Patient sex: M
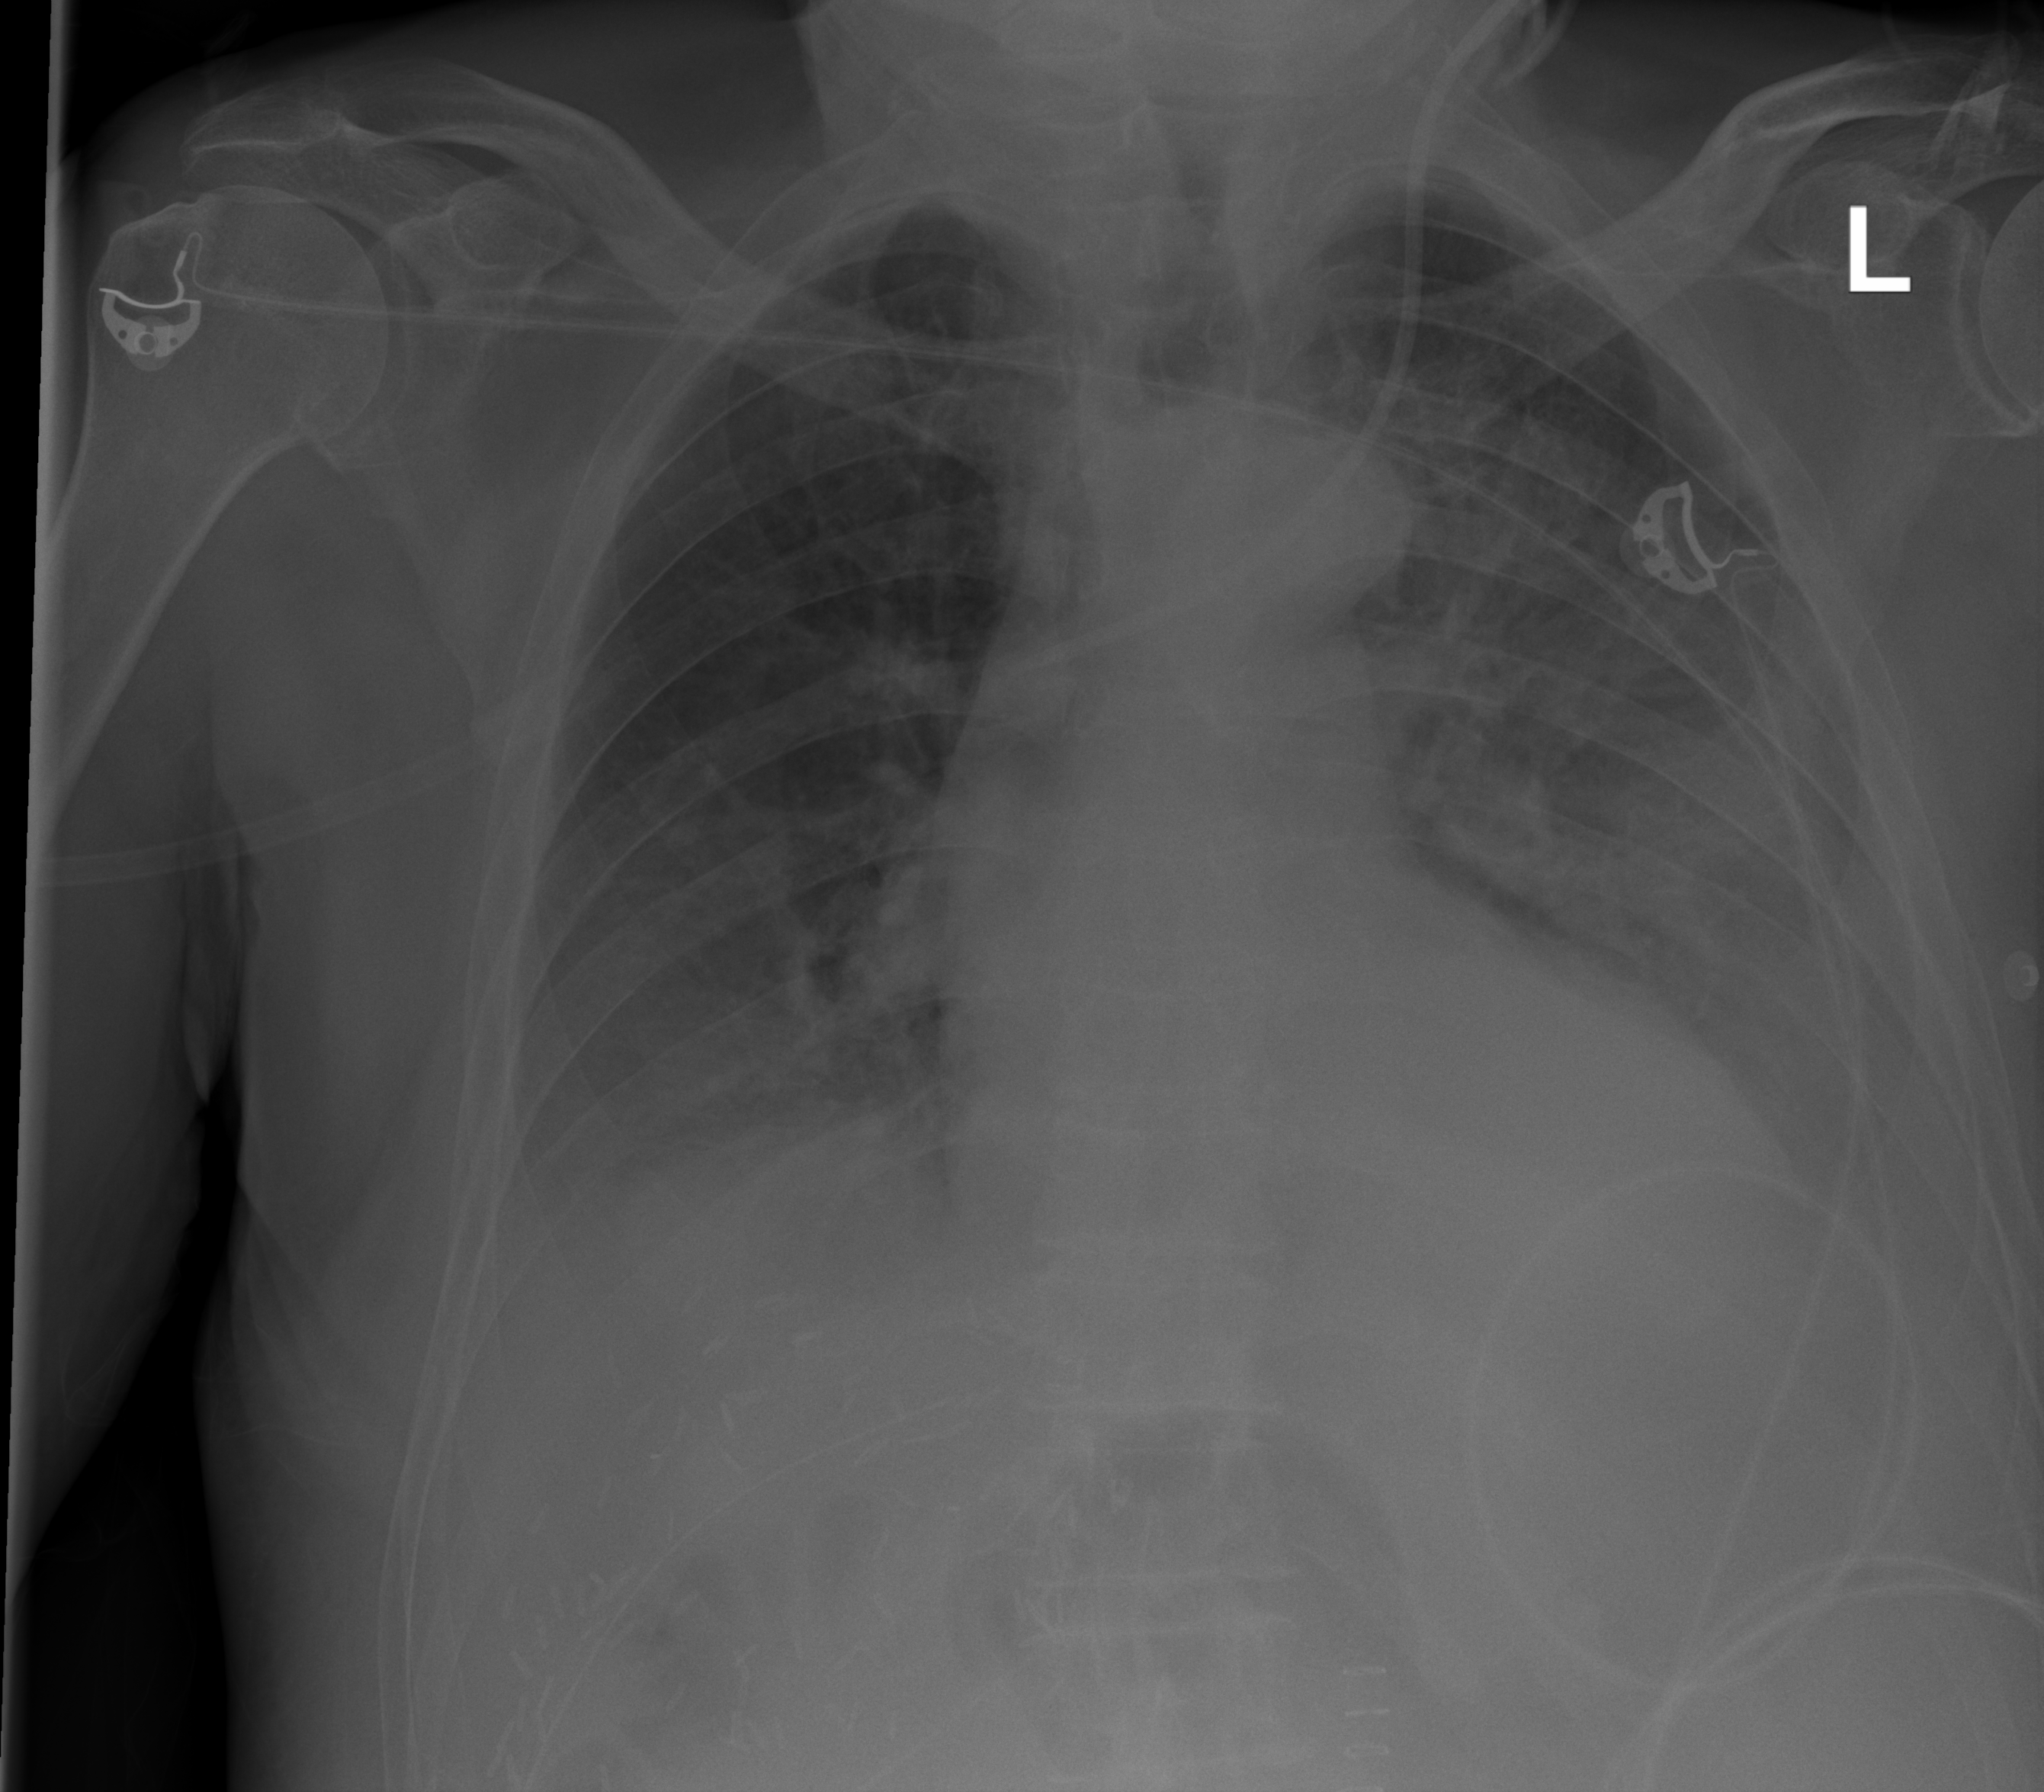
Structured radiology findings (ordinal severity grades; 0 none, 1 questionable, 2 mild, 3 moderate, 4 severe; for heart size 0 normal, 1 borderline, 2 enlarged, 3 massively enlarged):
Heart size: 2
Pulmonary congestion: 3
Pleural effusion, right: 2
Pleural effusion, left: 2
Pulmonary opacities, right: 0
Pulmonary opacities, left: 2
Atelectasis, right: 2
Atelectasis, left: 2